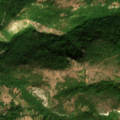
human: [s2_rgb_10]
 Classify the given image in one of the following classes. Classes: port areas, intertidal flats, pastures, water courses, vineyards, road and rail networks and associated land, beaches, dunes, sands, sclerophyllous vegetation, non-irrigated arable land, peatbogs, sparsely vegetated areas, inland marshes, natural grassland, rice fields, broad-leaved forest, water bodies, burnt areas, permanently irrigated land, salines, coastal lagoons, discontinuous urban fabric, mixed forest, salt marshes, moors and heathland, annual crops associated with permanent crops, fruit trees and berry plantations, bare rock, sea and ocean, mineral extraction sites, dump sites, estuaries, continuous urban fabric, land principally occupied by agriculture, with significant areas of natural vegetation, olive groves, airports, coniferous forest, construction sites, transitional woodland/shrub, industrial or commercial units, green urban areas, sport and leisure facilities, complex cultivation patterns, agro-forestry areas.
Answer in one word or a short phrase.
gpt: complex cultivation patterns, land principally occupied by agriculture, with significant areas of natural vegetation, broad-leaved forest, transitional woodland/shrub